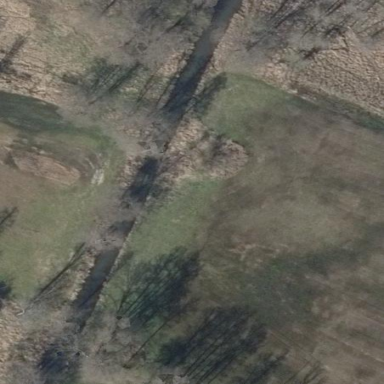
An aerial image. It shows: Natural water ditch.